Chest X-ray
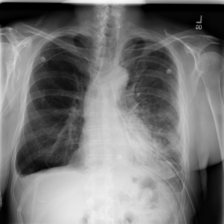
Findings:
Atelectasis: negative
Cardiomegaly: negative
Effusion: positive
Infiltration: positive
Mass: negative
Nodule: positive
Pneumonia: negative
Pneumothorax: positive
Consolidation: negative
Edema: negative
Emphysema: negative
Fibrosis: positive
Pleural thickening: positive
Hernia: negative